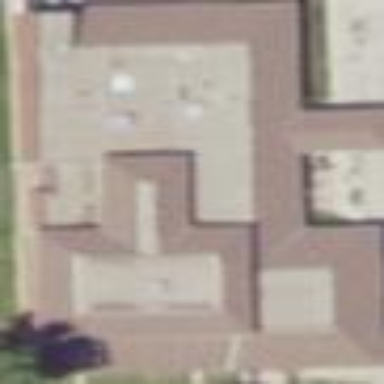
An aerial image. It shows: Building.